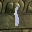
Label: 1